Question: I'm trying to use the 'concorde' TSP solver in a file using the following format:
'''
NAME : p5
COMMENT : Nada
TYPE : TSP
DIMENSION : 20
EDGE_WEIGHT_TYPE : EUC_2D
NODE_COORD_SECTION
0 0.329733 0.67714
1 0.823944 0.035369
2 0.002488 0.866692
3 0.241964 0.671822
4 0.98876 0.134457
5 0.879147 0.457779
6 0.021017 0.271951
7 0.221737 0.367143
8 0.549802 0.523319
9 0.363839 0.22359
10 0.696631 0.495935
11 0.279072 0.100501
12 0.660156 0.860675
13 0.251769 0.029172
14 0.32112 0.207704
15 0.821433 0.507387
16 0.095411 0.953448
17 0.115897 0.269363
18 0.704484 0.411328
19 0.705198 0.795917
'''
Since I couldn't find a guide about the format, I just modified a sample file I downloaded. I am running the following command:
'''
concorde myFile.tsp
'''
It quickly (~45ms) outputs the solution as a .sol file, which results in something like that:
'''
20
0 10 19 8 12 15 5 4 18 1
9 17 6 11 7 13 14 3 2 16
'''
Graphing, I get:

Which, by visual inspection, is too far from an ideal solution. Thus,
1. Am I doing something wrong with the file format or command?
2. If not, considering how fast it computed the solution, can I prompt it to spend more time looking for better solutions?
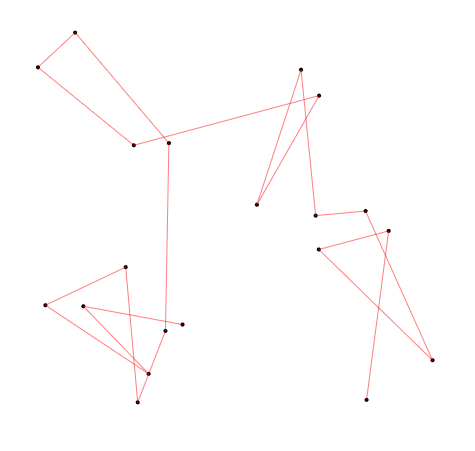
Answer: 'EUC_2D' is the L2 norm. That is, the distance between two points is taken to be their Euclidean distance rounded to the nearest integer. Your points are all going to be at distances 0 or 1 to one another and Concorde is going to generate a daft tour like the one you drew.
Scale your problem up until the rounding stops making a difference.